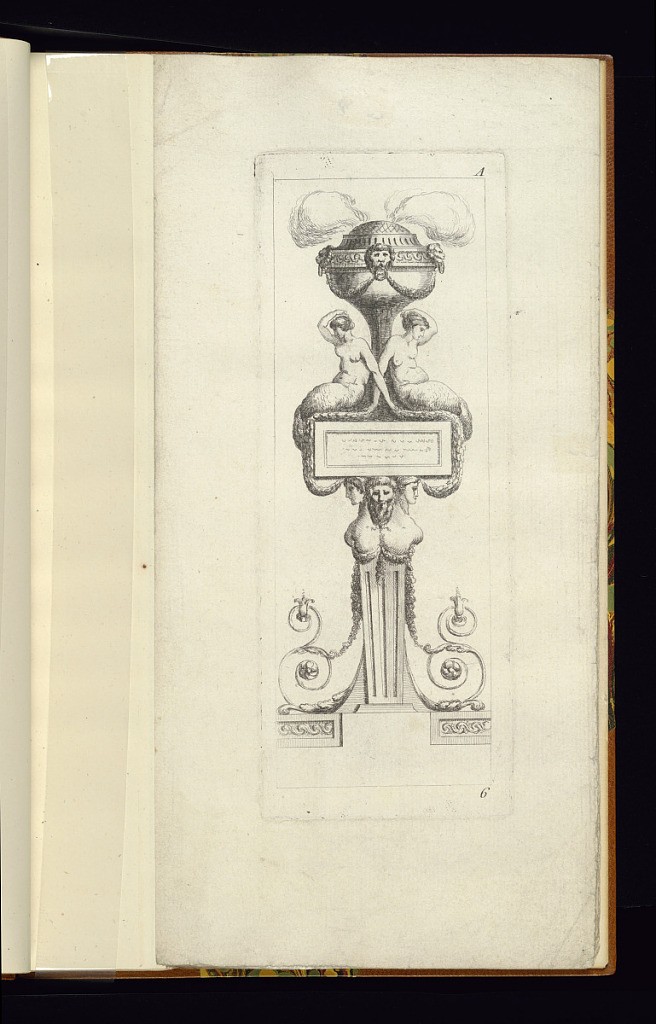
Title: Arabesque Design
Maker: Juste-François Boucher, French, 1736 – 1782
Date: ca. 1775
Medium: Etching on cream laid paper
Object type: Print
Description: Arabesque design featuring a fluted pillar with three antique busts supporting a plaque with faux script on which sit two anguipeds on either side of a billowing censer.